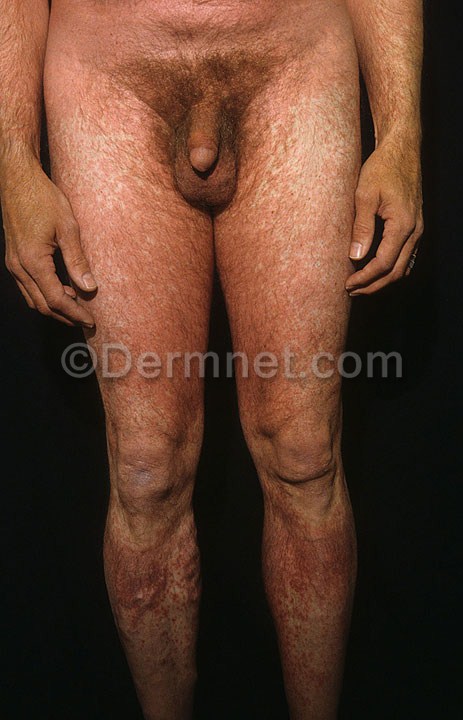
Disease: Exanthems and Drug Eruptions